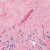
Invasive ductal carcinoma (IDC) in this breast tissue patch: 0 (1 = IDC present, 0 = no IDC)